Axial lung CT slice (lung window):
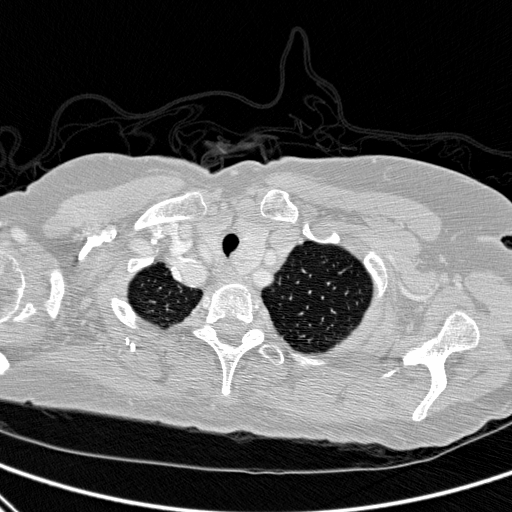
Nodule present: no